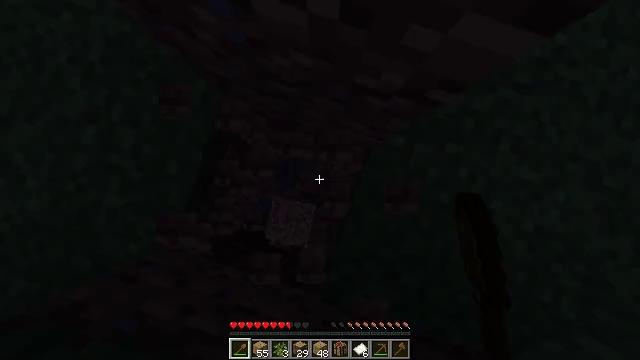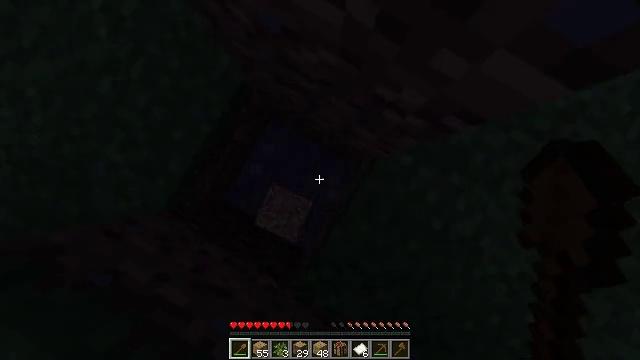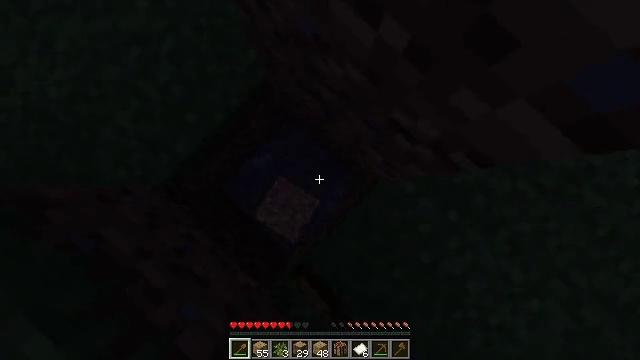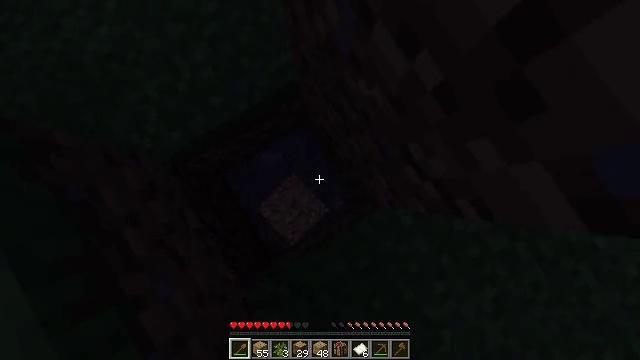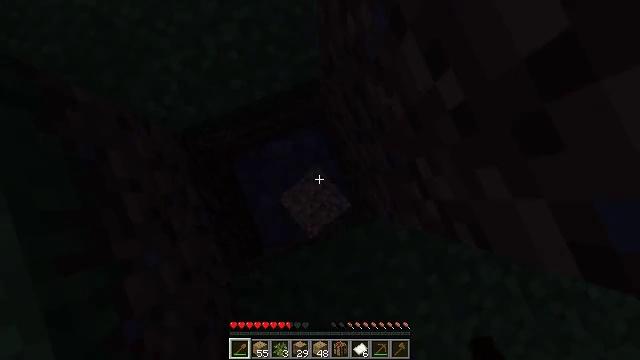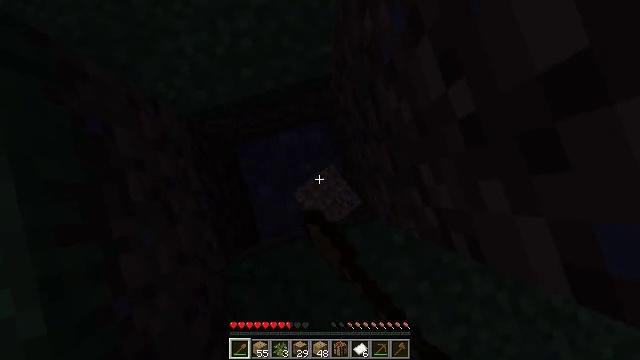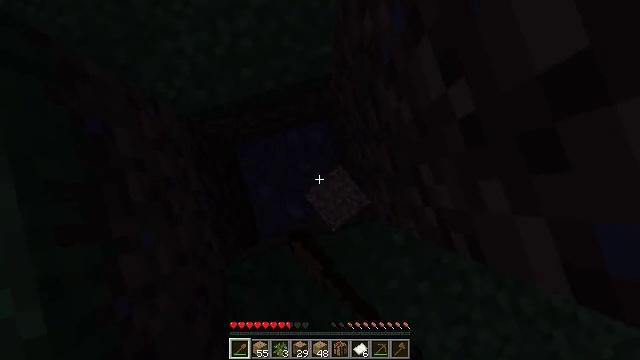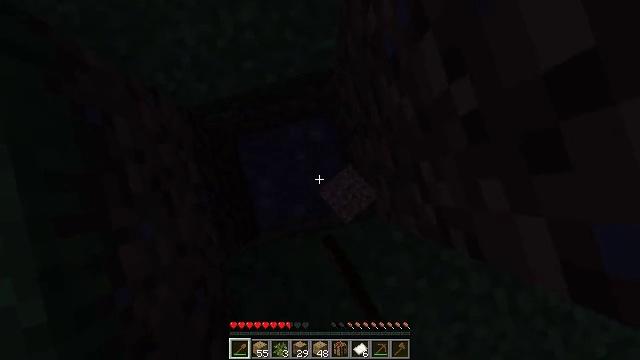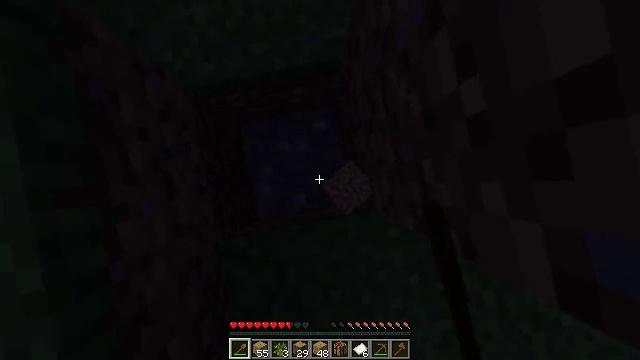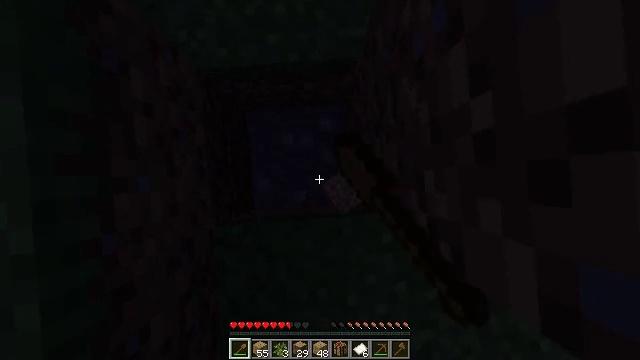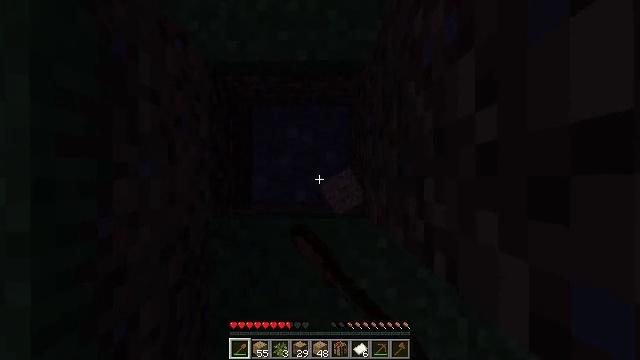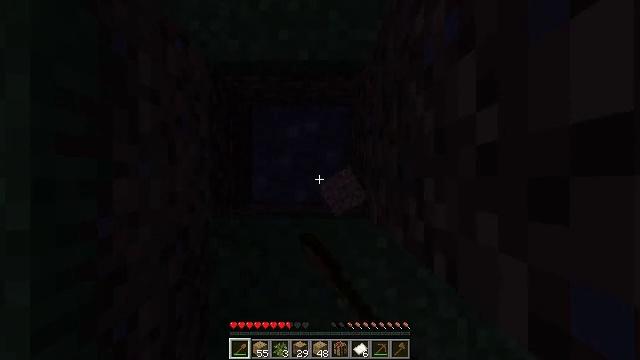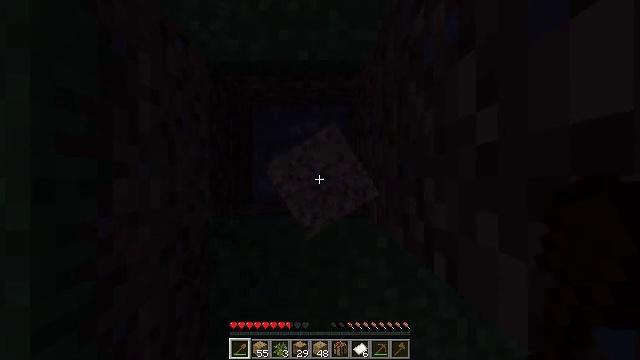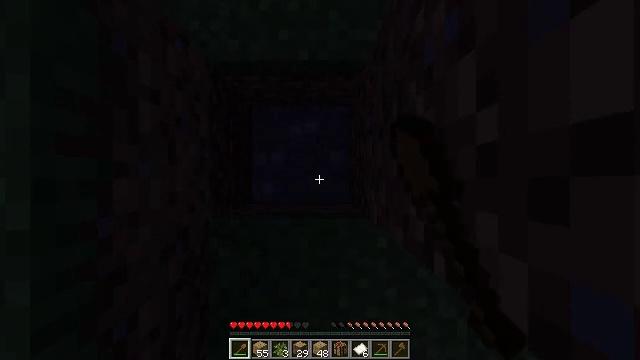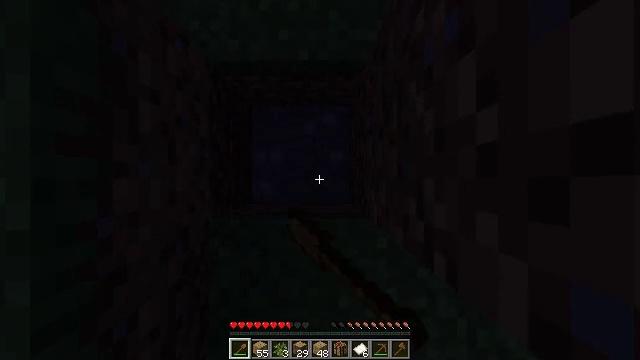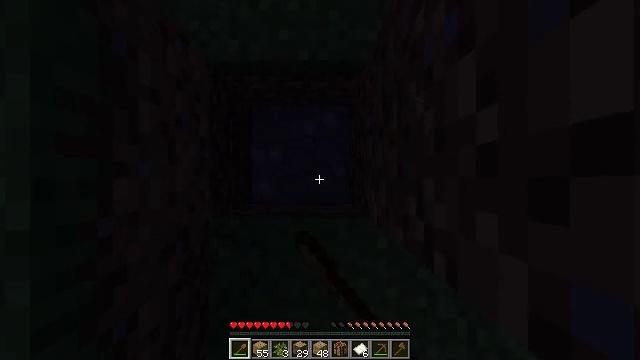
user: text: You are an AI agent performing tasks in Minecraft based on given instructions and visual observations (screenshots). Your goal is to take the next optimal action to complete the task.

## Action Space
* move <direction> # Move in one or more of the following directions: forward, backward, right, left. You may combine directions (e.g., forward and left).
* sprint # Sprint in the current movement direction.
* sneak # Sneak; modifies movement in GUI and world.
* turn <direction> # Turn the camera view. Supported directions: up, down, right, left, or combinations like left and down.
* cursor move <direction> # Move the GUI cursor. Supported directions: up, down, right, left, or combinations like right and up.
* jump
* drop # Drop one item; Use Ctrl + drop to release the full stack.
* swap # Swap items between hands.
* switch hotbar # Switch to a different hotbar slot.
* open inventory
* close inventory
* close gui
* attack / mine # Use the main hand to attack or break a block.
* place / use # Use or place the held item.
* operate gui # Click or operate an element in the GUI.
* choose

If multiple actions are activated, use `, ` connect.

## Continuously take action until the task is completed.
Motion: motion action
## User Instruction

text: Harvest grass block to clear the area.
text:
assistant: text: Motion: turn left, attack / mine
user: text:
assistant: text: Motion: turn left and up, attack / mine
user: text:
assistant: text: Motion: turn left and up, attack / mine
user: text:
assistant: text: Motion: turn left, attack / mine
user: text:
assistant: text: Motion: turn left, attack / mine
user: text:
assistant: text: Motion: attack / mine
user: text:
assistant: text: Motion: turn left and down, attack / mine
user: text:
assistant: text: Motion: turn left and down, attack / mine
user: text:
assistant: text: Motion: turn left, attack / mine
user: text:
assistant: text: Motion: turn left, attack / mine
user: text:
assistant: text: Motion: attack / mine
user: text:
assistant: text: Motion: attack / mine
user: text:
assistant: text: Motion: attack / mine
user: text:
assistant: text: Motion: attack / mine
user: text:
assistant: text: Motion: attack / mine
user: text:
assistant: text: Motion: attack / mine
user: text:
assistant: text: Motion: attack / mine
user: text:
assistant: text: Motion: attack / mine
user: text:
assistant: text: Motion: turn up, attack / mine
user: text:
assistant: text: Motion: move forward, turn up, attack / mine
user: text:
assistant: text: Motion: move forward, turn up, attack / mine, jump
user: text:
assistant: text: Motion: move forward, turn up, jump
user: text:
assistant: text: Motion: move forward, turn up, jump
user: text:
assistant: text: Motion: move forward, turn up, jump
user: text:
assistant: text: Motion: move forward, turn up, jump
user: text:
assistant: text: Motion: move forward, jump
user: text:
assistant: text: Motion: move forward, jump
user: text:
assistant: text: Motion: move forward, jump
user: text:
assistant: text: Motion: move forward, jump
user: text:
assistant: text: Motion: move forward